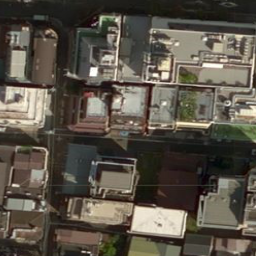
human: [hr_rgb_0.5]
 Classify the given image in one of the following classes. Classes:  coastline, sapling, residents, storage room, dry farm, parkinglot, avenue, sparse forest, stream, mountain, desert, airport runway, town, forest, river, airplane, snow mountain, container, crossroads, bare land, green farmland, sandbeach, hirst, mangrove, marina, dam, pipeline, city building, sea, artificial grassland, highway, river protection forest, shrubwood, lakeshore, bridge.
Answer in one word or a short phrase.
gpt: city building